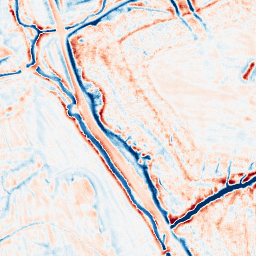
Category: edge_preserving
Decomposition family: bilateral
Decomposition parameters: d: 15
sigma_color: 100
sigma_space: 25
Upsampling method: fft_zeropad
Upsampling parameters: scale: 2
Upsampling scale: 2